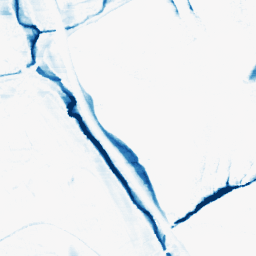
Category: morphological
Decomposition family: morphological_rect
Decomposition parameters: operation: closing
width: 20
height: 5
Upsampling method: regularized
Upsampling parameters: scale: 2
lambda_reg: 0.001
Upsampling scale: 2